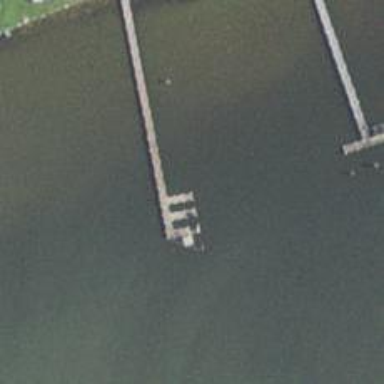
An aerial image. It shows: Man-made pier.